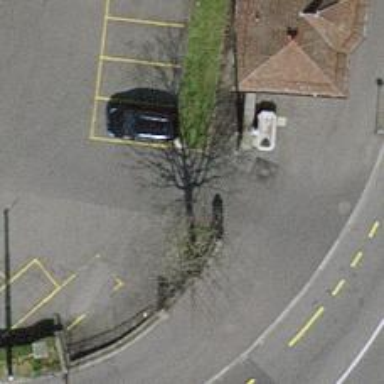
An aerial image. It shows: Bollard barrier.